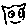
Label: cat